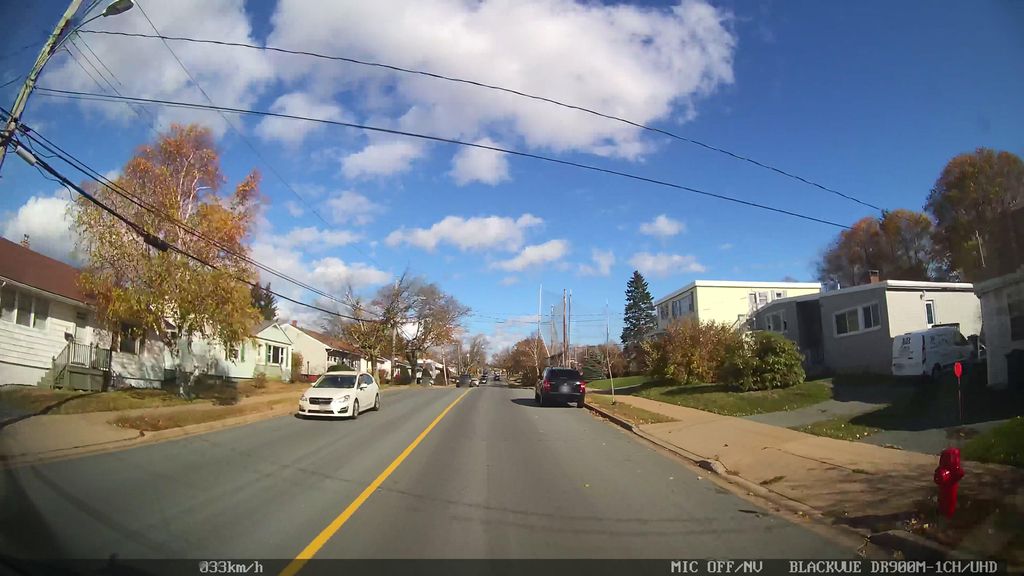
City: halifax